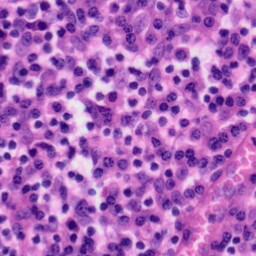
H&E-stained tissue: Tonsil